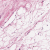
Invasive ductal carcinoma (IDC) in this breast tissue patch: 0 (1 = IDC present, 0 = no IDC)